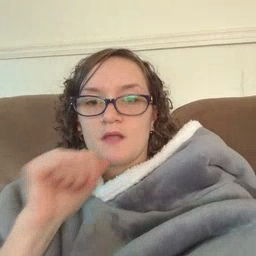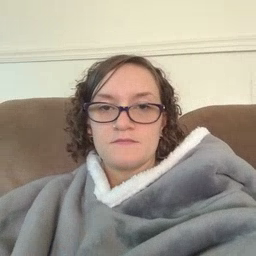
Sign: not